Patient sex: F
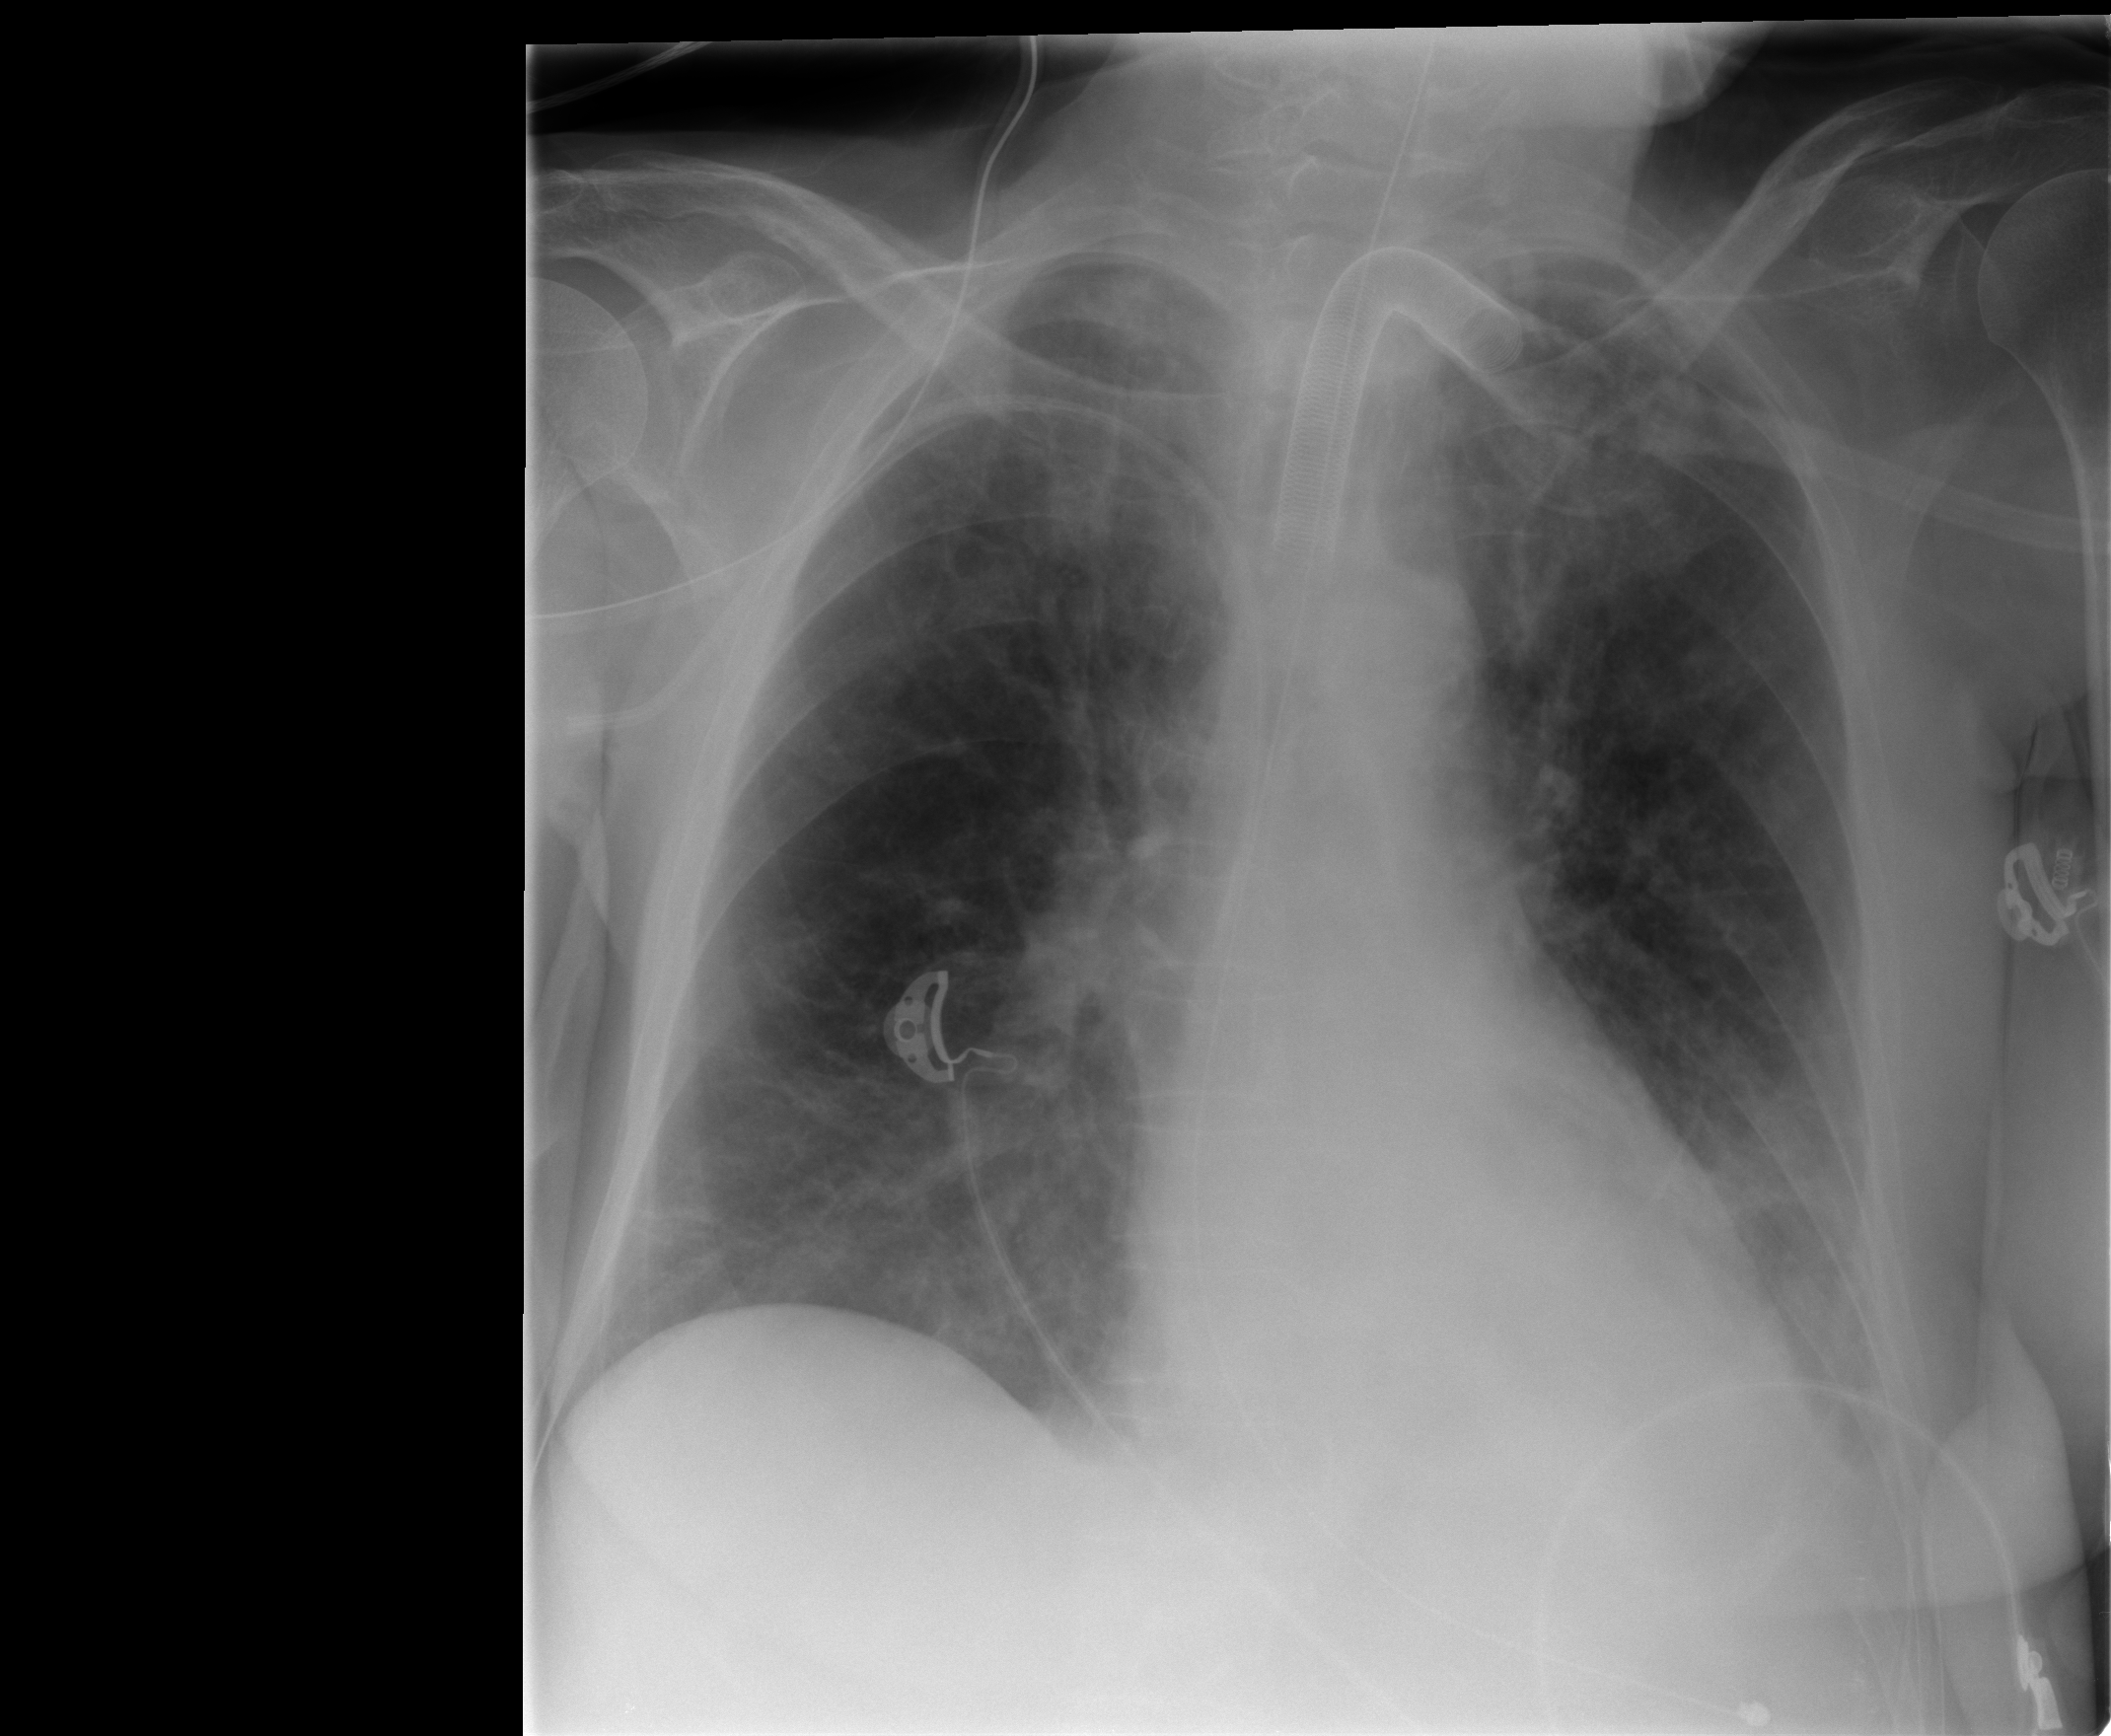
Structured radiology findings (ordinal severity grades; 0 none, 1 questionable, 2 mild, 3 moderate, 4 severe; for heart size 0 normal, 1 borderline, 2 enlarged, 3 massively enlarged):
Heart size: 0
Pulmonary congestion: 0
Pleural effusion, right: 0
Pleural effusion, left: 2
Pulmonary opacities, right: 0
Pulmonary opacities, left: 0
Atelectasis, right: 2
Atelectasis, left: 2